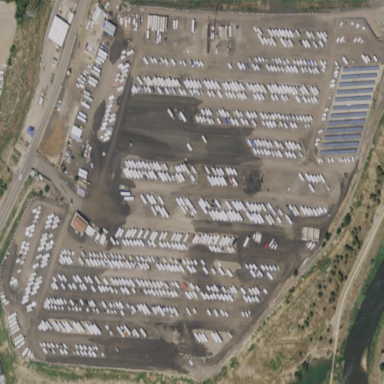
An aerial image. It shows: Parking area.